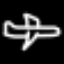
Label: airplane